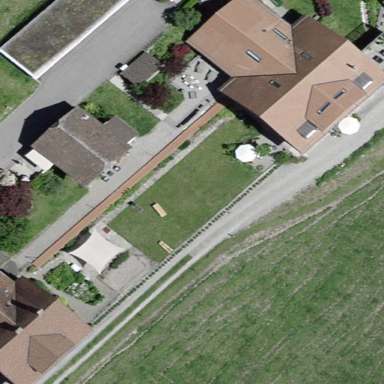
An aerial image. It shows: Farmyard area.